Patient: sex M, age 48
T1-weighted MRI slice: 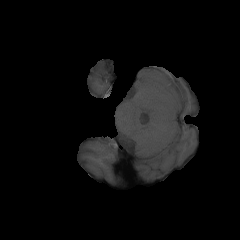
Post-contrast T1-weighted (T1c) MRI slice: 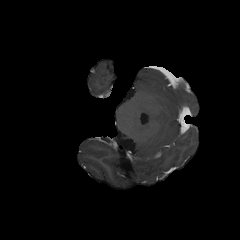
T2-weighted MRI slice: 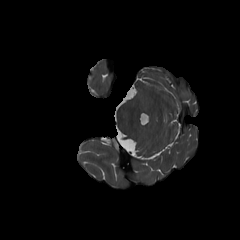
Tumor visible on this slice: no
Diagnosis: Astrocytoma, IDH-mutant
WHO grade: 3